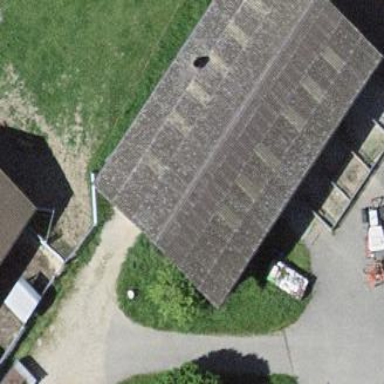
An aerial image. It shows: Sty building.